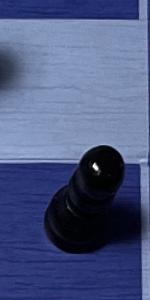
Label: Pawn_Black